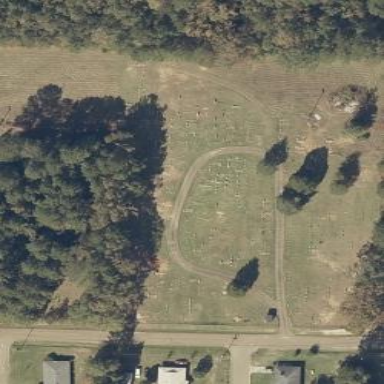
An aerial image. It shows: Cemetery or graveyard.